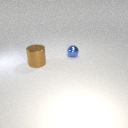
large brown metal cylinder in front of small blue metal sphere